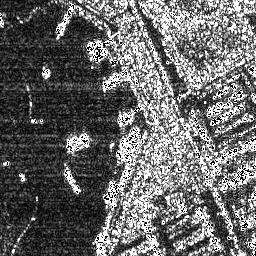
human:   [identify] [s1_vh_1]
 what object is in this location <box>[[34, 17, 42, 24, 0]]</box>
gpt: <ref>1 small ship at the top</ref>